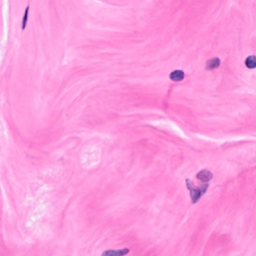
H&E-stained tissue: Breast